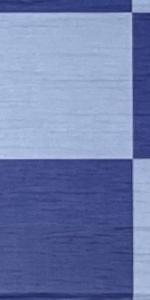
Label: Empty